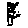
Label: tree